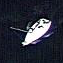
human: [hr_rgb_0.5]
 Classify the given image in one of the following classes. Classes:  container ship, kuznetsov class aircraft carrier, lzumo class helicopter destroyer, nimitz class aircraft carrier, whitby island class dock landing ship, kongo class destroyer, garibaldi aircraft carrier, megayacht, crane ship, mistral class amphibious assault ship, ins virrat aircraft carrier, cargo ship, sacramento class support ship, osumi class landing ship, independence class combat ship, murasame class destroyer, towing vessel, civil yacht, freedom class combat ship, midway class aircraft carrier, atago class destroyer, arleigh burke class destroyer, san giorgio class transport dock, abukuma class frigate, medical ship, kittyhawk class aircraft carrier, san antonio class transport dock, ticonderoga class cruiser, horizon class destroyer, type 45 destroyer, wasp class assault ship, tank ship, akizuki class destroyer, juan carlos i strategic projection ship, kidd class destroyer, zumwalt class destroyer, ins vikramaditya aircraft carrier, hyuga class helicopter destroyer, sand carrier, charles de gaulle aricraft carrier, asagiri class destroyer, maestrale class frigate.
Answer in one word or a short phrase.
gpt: Civil yacht